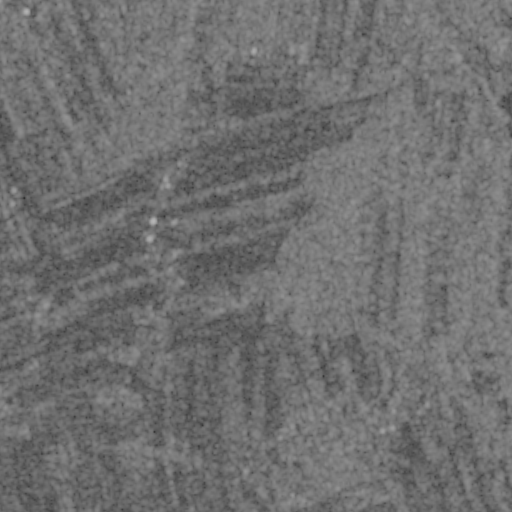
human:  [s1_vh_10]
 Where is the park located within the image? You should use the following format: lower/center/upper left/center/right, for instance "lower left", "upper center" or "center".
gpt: The park is located in the upper center of the image.
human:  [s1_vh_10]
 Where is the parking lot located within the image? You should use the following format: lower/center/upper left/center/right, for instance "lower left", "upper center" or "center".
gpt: The parking lot is located in the upper right of the image.
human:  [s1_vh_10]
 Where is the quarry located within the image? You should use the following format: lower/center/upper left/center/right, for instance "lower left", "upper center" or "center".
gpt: The quarry is located in the upper left of the image.
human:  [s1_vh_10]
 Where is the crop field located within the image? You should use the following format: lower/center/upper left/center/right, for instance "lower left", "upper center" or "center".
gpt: There is no crop field in the image.

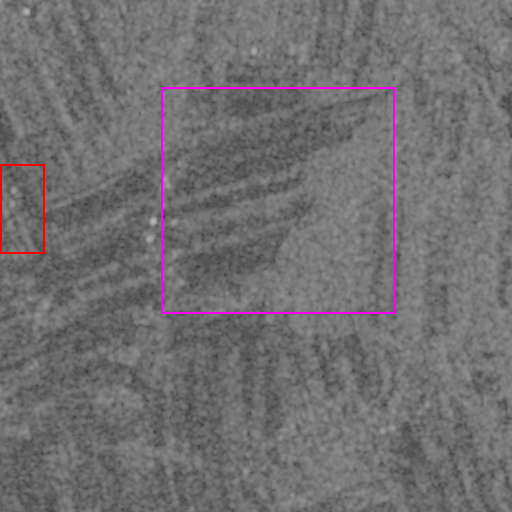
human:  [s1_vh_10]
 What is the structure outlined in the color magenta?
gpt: The structure outlined in magenta is a crop field.
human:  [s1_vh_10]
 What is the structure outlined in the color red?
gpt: The structure outlined in red is a quarry.
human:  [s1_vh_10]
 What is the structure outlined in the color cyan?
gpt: There is no cyan outline.